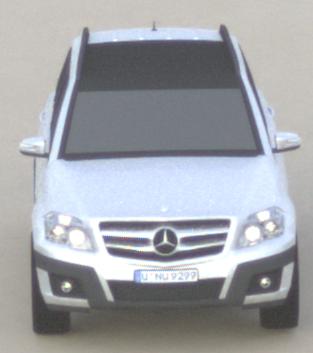
Make: Mercedes-Benz
Model: GLK 280
Detailed model: GLK-Class (204)
Model produced from: 2008/10
Model produced until: 2009/04
Doors: 5
Color: white
Road condition: dry road
Daytime: sunrise or sunset
Contrast: low contrast